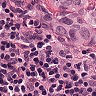
Metastatic tissue present: yes